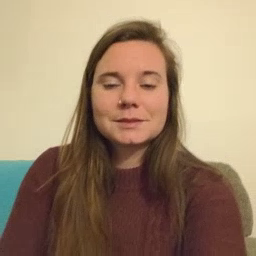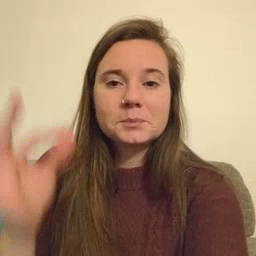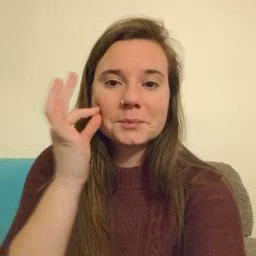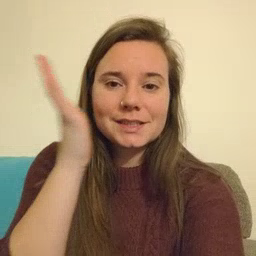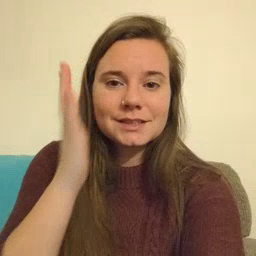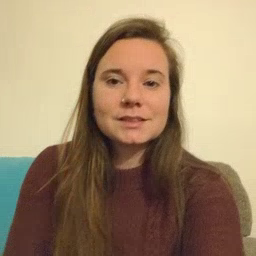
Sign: bee